Brain MRI study timepoint: early_postop
T1CE (contrast-enhanced T1) slice:
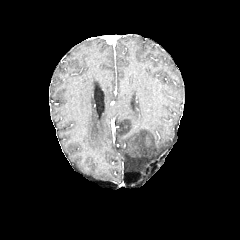
T2-FLAIR slice:
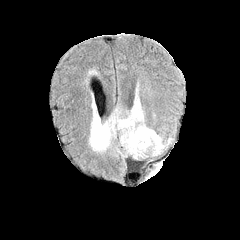